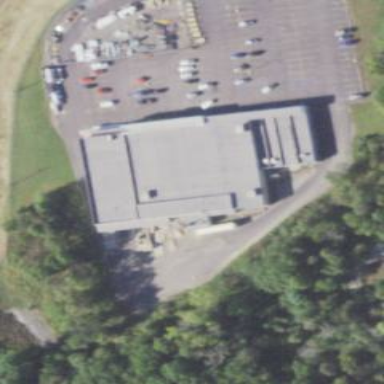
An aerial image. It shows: Retail building that serves as country store.